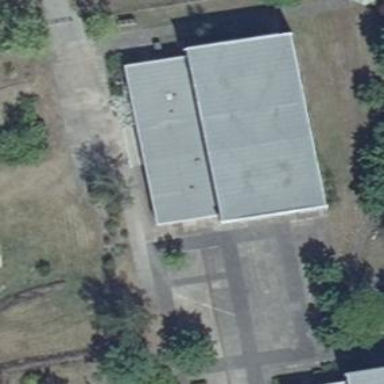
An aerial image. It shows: Sports hall building.